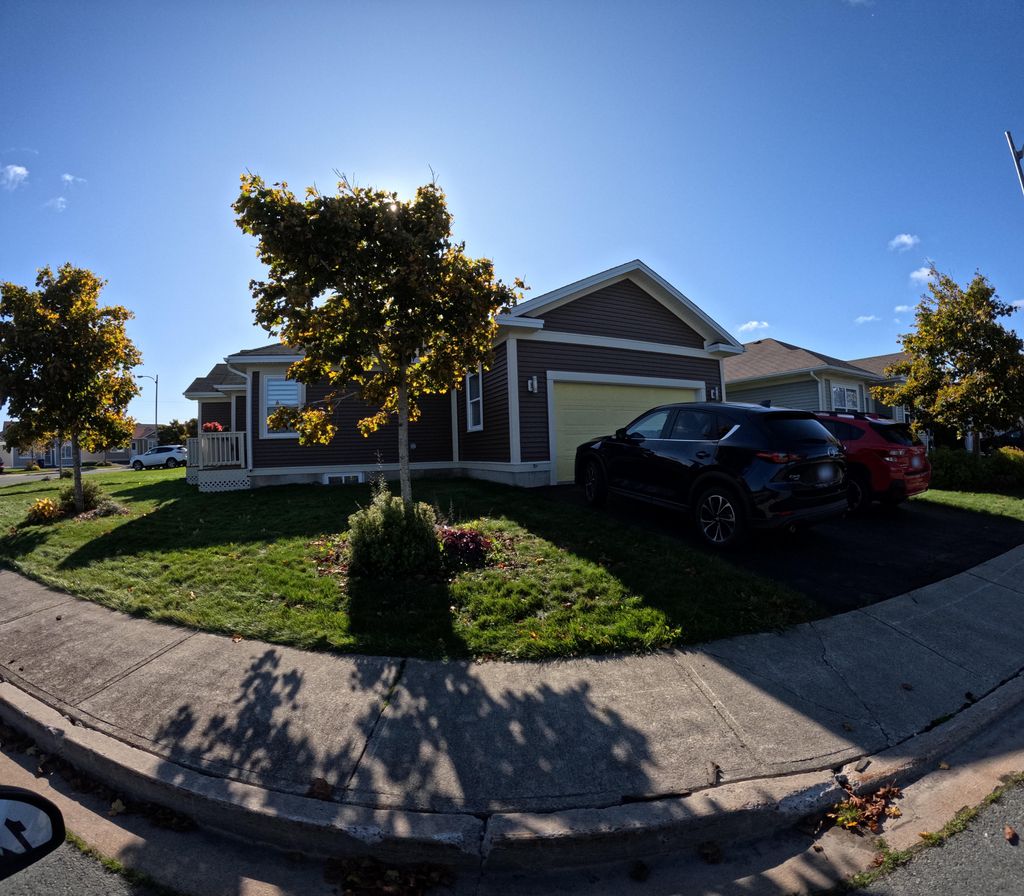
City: st_johns